Interaction volume radius: 5 \u00c5
Interaction volume height: 10 \u00c5
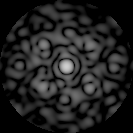
Disorder parameter: 0.6622